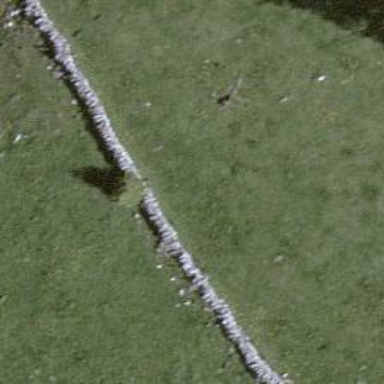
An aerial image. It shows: Wall barrier.